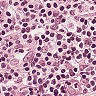
Metastatic tissue present: no